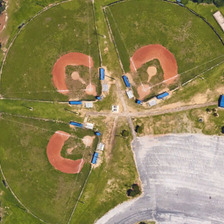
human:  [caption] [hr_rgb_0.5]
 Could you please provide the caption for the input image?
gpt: three baseball fields are near some green trees .

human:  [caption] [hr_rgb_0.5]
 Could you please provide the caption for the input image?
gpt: three baseball fields are near some green trees .

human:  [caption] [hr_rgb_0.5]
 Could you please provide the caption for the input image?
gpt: three baseball fields are near some green trees .

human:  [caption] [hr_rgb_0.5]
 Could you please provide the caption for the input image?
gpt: three baseball fields are near some green trees .

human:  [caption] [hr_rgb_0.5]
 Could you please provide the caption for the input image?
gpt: three baseball fields are near some green trees .